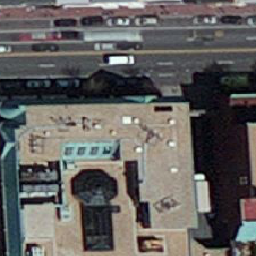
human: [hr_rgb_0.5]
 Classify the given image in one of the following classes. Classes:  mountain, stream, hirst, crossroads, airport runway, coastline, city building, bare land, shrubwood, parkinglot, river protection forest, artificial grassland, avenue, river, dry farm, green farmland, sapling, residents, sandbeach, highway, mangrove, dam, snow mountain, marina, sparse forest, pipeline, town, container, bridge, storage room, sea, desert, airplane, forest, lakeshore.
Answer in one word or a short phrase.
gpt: city building